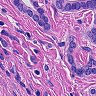
Metastatic tissue present: yes